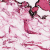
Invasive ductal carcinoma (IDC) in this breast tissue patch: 0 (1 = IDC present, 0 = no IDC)